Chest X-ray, PA view. Patient: 37 years old, sex F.
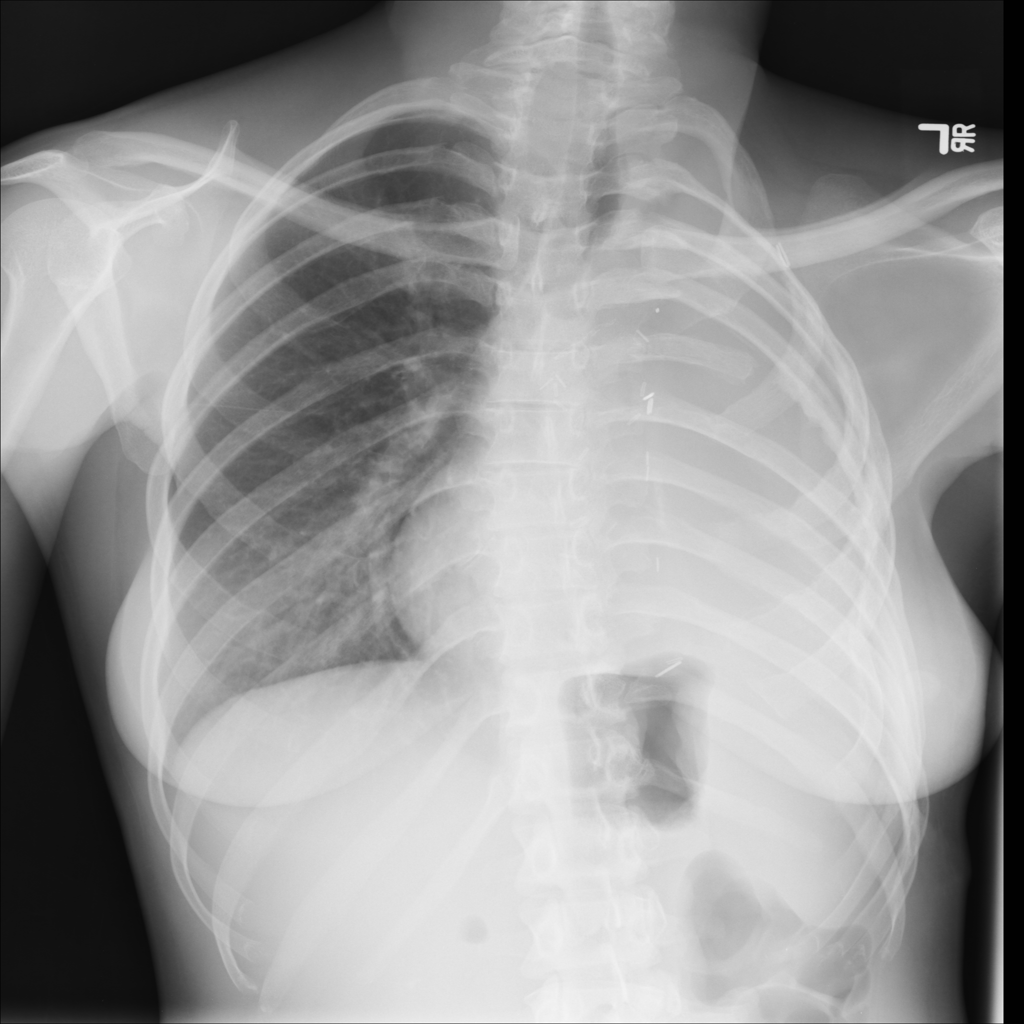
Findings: No Finding